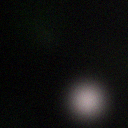
Screen state: off